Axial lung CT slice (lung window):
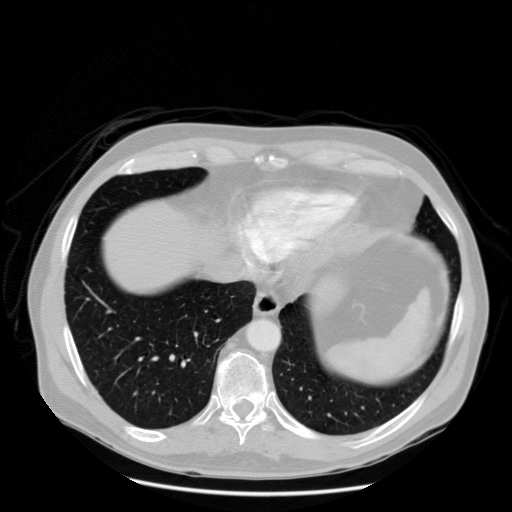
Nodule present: no